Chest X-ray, AP view. Patient: 58 years old, sex M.
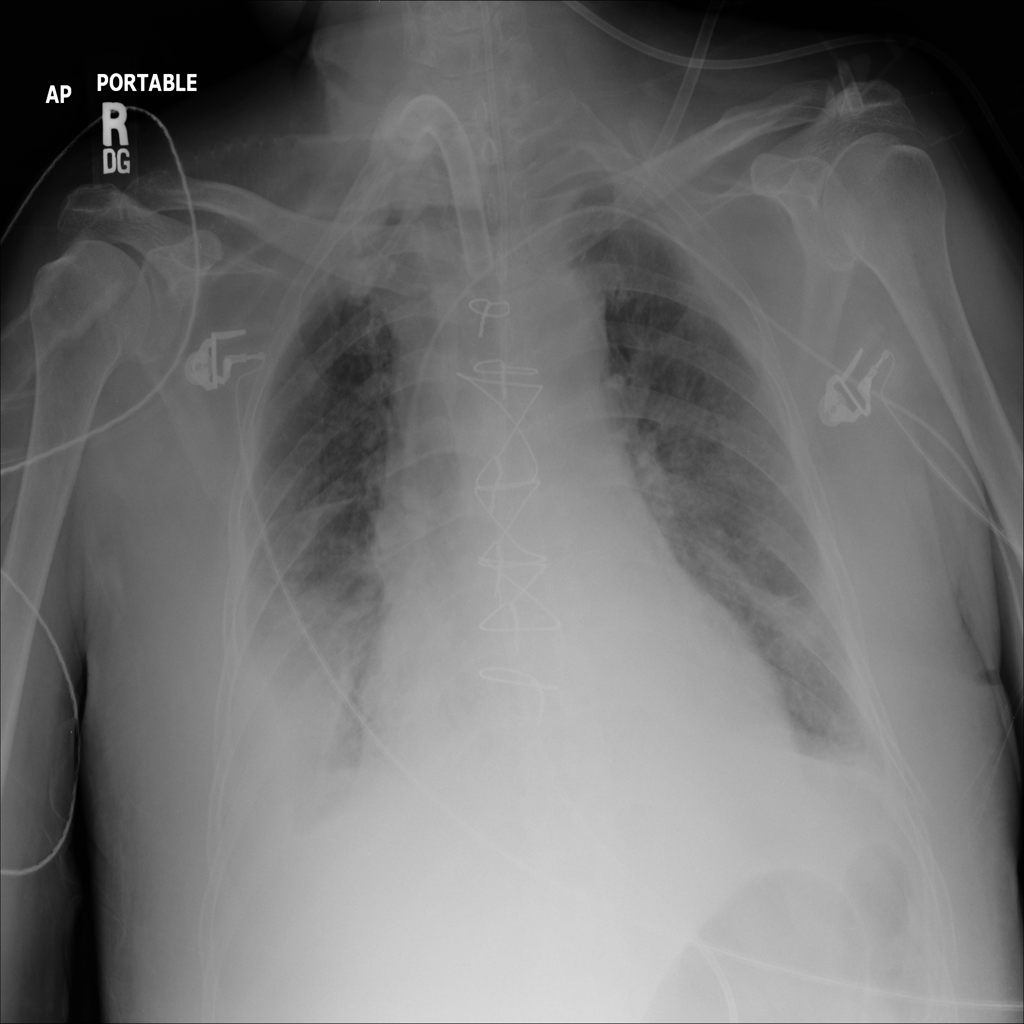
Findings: Atelectasis, Consolidation, Effusion